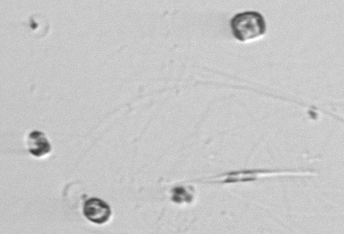
Label: Thalassiosira_sp_aff_mala